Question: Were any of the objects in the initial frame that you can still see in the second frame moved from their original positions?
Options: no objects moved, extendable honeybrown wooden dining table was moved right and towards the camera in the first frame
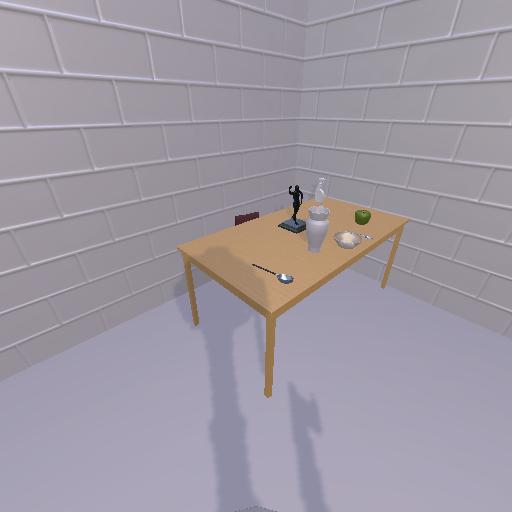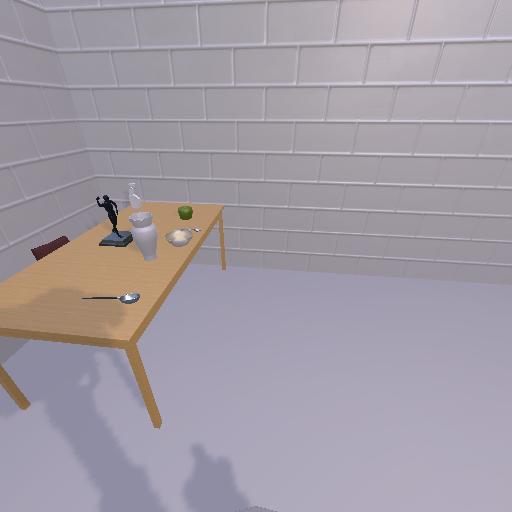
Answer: no objects moved